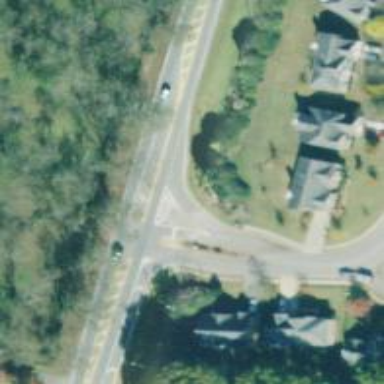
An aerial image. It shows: Secondary link road with asphalt surface.